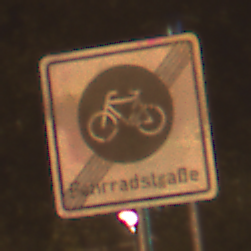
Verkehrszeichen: EndeFahrradstrasse
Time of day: Night
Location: Outdoor (Urban)
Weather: PartlyCloudy
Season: NotSpecified
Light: Artificial